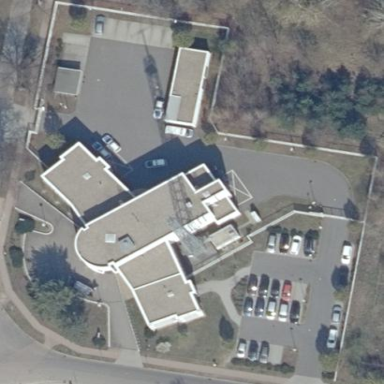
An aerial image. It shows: Police facility.